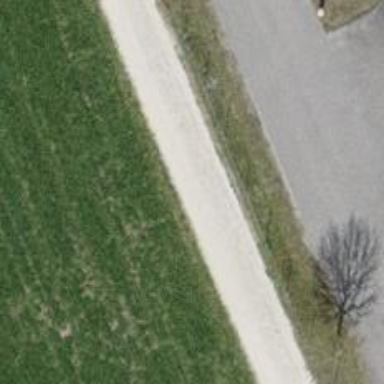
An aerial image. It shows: Gravel track.